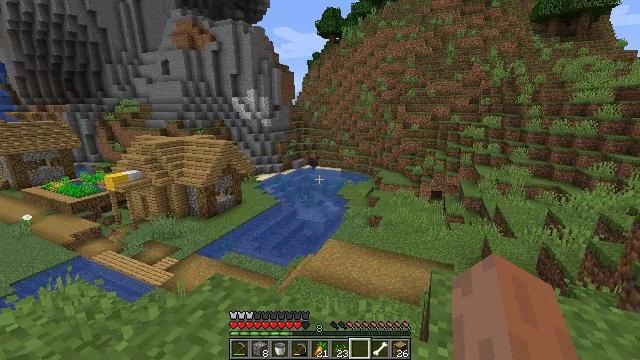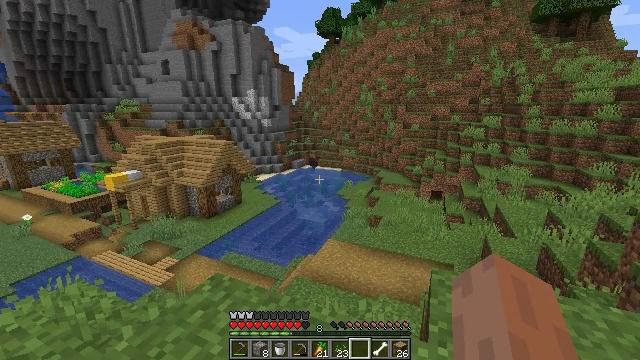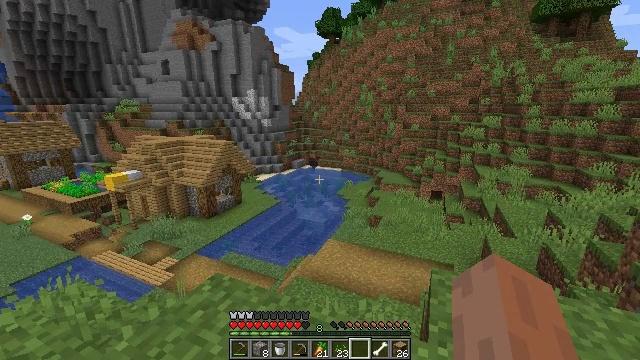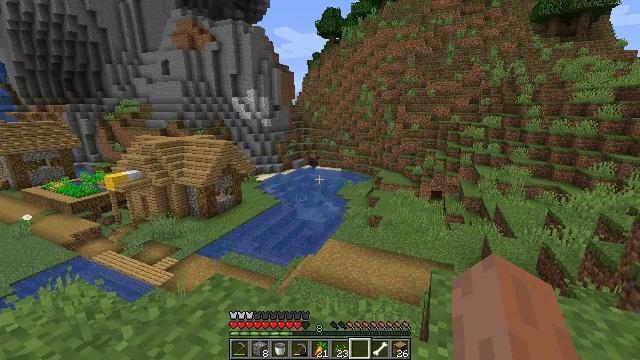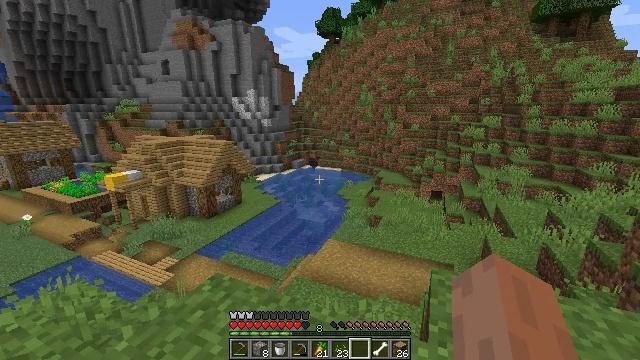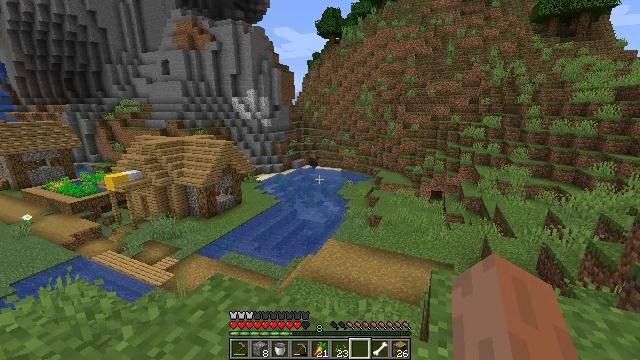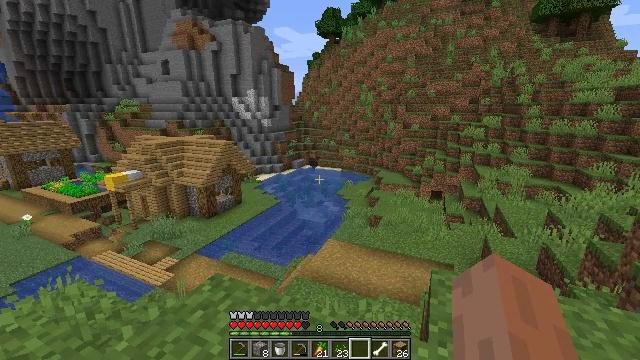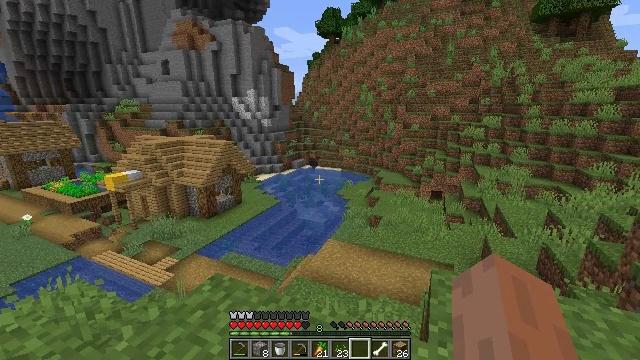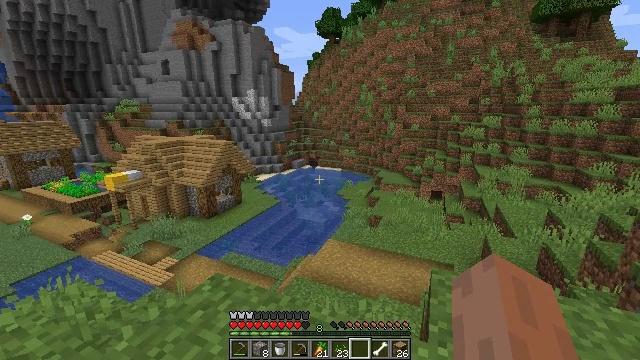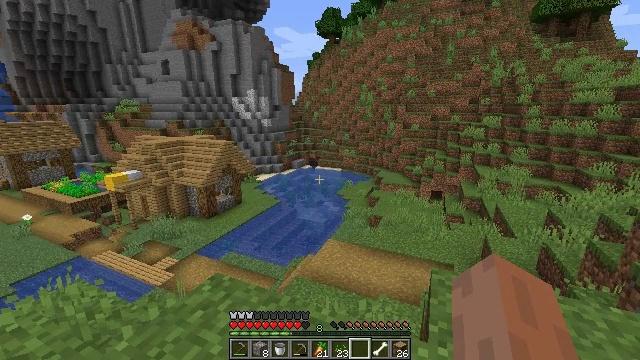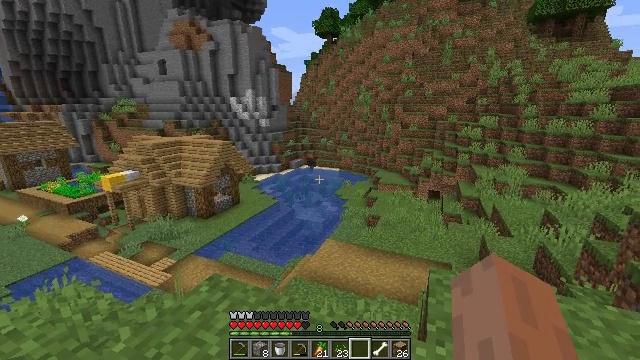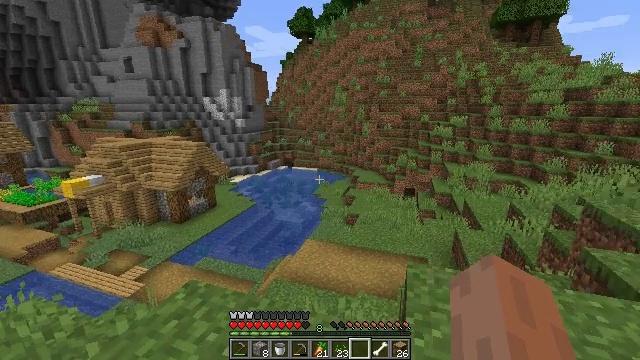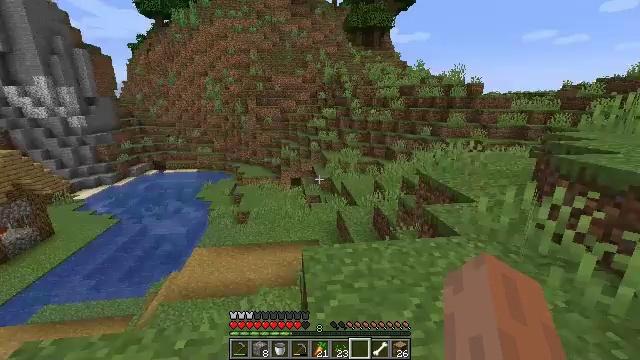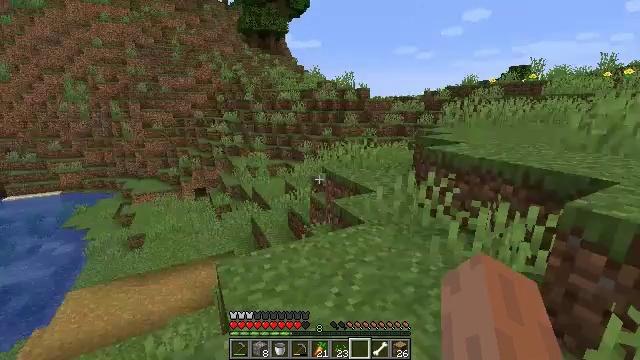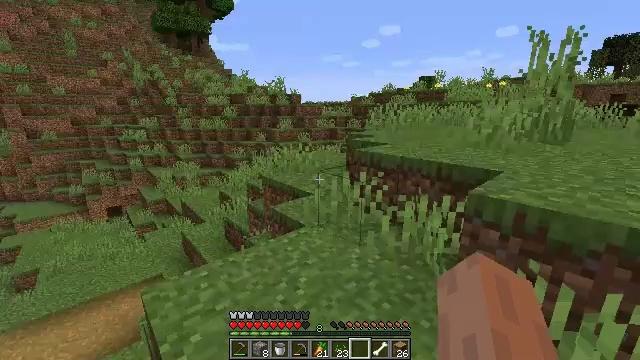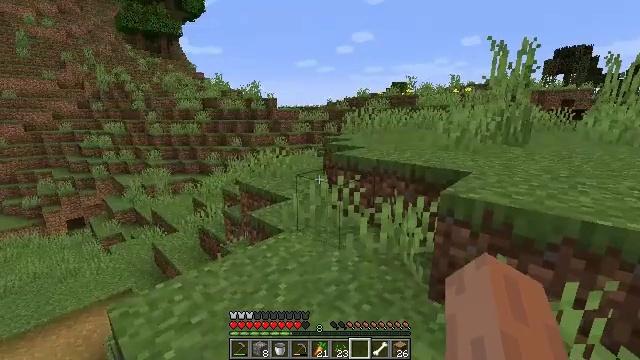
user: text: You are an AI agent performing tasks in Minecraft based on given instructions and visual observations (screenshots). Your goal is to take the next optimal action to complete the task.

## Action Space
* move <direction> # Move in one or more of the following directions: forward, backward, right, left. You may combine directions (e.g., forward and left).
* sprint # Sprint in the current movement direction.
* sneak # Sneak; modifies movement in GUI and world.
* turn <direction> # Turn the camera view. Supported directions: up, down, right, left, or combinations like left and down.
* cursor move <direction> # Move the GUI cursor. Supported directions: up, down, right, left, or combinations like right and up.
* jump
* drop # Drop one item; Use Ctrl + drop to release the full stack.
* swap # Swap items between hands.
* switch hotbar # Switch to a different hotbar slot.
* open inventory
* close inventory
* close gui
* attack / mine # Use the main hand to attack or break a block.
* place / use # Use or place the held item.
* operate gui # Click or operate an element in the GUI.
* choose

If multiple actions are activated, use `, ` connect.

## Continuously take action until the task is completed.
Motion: motion action
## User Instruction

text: Collect books by breaking the bookshelf.
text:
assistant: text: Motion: no_op
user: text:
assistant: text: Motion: no_op
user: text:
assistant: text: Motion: no_op
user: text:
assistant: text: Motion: no_op
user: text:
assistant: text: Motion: no_op
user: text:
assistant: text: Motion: no_op
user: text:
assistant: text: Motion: no_op
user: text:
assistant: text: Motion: no_op
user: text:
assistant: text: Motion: no_op
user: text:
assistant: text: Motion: no_op
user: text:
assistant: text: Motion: turn right
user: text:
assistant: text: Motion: turn right and down
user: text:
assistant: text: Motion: turn right
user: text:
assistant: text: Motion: turn right and up
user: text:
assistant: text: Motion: turn right
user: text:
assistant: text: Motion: no_op
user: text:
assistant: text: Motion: no_op
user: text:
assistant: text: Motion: no_op
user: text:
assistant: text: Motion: no_op
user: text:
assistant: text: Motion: no_op
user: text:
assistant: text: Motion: no_op
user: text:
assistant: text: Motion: no_op
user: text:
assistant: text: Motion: no_op
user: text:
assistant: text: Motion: no_op
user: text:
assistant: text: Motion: no_op
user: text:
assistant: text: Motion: no_op
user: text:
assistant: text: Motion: no_op
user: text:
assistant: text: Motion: no_op
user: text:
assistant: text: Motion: no_op
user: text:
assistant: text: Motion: no_op